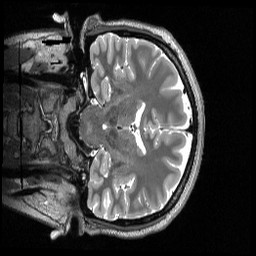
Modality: T2w
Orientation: coronal
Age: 25
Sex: female
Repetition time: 3.2 s
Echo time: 0.563 s